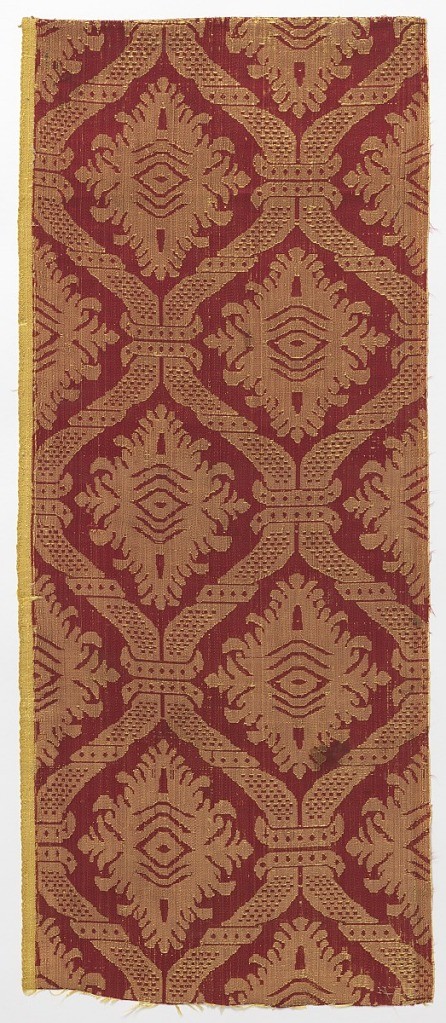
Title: Fragment
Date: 17th century
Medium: silk Technique: satin damask
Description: Palmette arrangement within strapwork bands